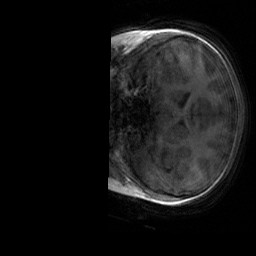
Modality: T1w
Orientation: coronal
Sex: female
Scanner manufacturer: siemens
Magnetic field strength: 3 T
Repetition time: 1.9 s
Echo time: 0.00243 s